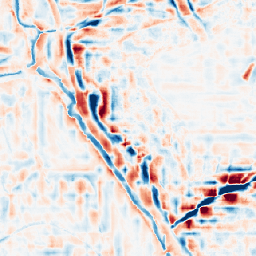
Category: wavelet
Decomposition family: wavelet_reverse_biorthogonal
Decomposition parameters: wavelet: rbio2.4
level: 4
Upsampling method: area
Upsampling parameters: scale: 4
Upsampling scale: 4